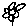
Label: flower